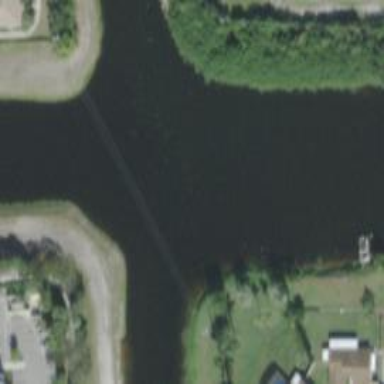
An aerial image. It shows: Canal.